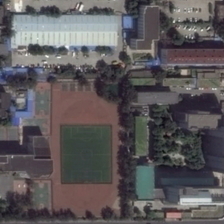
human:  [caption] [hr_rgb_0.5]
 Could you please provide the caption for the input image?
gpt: some buildings and green trees are around a playground in a school .

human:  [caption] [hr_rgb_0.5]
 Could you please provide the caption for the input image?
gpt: some buildings and green trees are around a playground in a school .

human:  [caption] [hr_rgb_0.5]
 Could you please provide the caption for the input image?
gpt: some buildings and green trees are around a playground in a school .

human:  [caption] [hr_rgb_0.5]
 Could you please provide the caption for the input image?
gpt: some buildings and green trees are around a playground in a school .

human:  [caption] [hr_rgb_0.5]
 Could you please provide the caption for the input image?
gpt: some buildings and green trees are around a playground in a school .